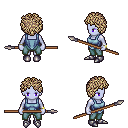
a pixel art fantasy rpg character, female body template, dark elf, purple skin, blue vest, teal pants, white blonde curly afro hairstyle, bracelets, metal boots, spear, four views (front, back, left, right), 2x2 character sprite sheet, small pixel art, hard edges, no anti-aliasing